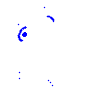
Particle: kaon